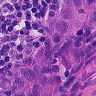
Metastatic tissue present: yes